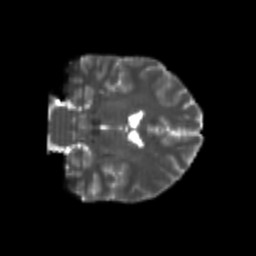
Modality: T2w
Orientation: coronal
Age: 26
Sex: male
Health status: healthy
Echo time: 0.074 s